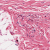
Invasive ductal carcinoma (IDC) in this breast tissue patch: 0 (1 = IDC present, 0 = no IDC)